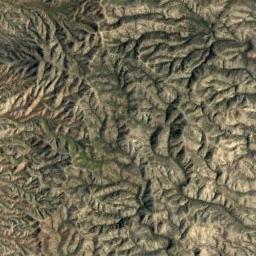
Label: mountain